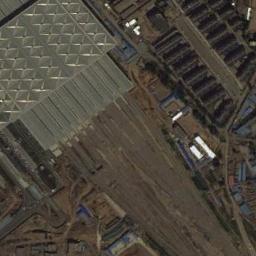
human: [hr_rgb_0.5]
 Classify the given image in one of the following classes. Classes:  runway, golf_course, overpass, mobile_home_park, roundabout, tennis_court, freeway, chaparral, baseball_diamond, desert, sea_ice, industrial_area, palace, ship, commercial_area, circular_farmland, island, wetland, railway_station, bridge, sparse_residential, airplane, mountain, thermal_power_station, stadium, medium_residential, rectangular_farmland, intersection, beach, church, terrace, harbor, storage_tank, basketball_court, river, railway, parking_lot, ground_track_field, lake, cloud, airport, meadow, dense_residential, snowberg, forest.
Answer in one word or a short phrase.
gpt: railway_station